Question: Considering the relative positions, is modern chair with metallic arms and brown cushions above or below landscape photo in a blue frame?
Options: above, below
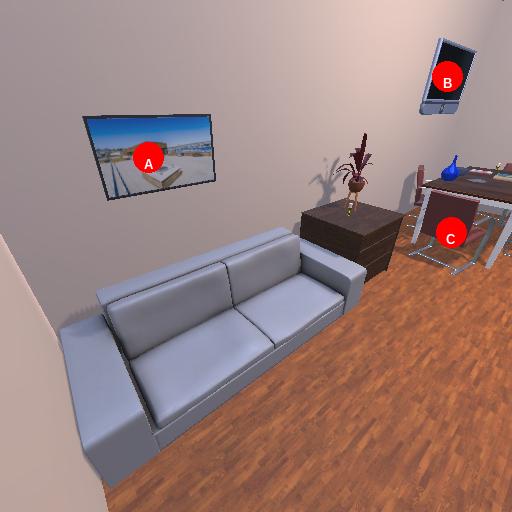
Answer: above